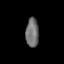
Tissue: lung
Cell type: Endothelial cells
Senescence score: 0.5588
Nuclear area (px): 371
Mean DAPI intensity: 111.617